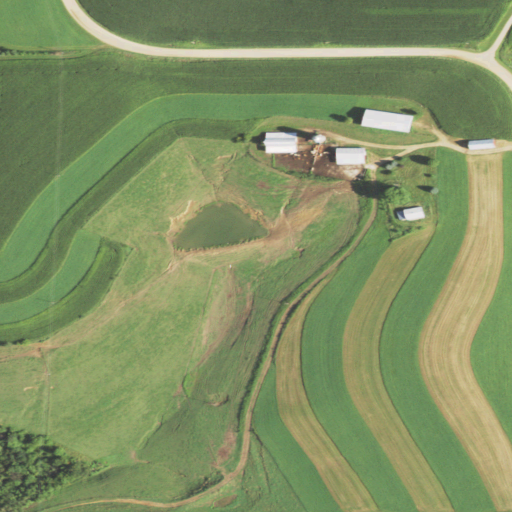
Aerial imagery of ridge(s) in Minnesota named Miller Ridge containing pasture, open development, low intensity development, medium intensity development, and deciduous forest